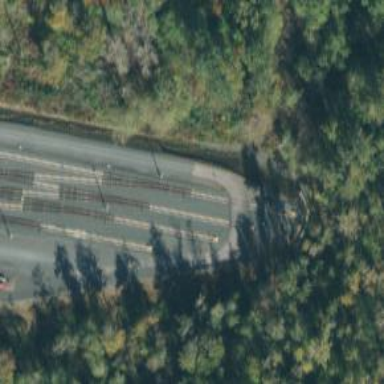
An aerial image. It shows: Railway level crossing.